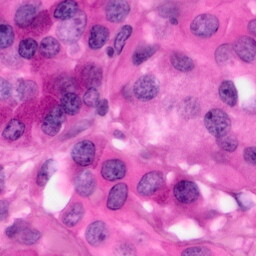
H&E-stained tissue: Pancreatic